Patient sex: F
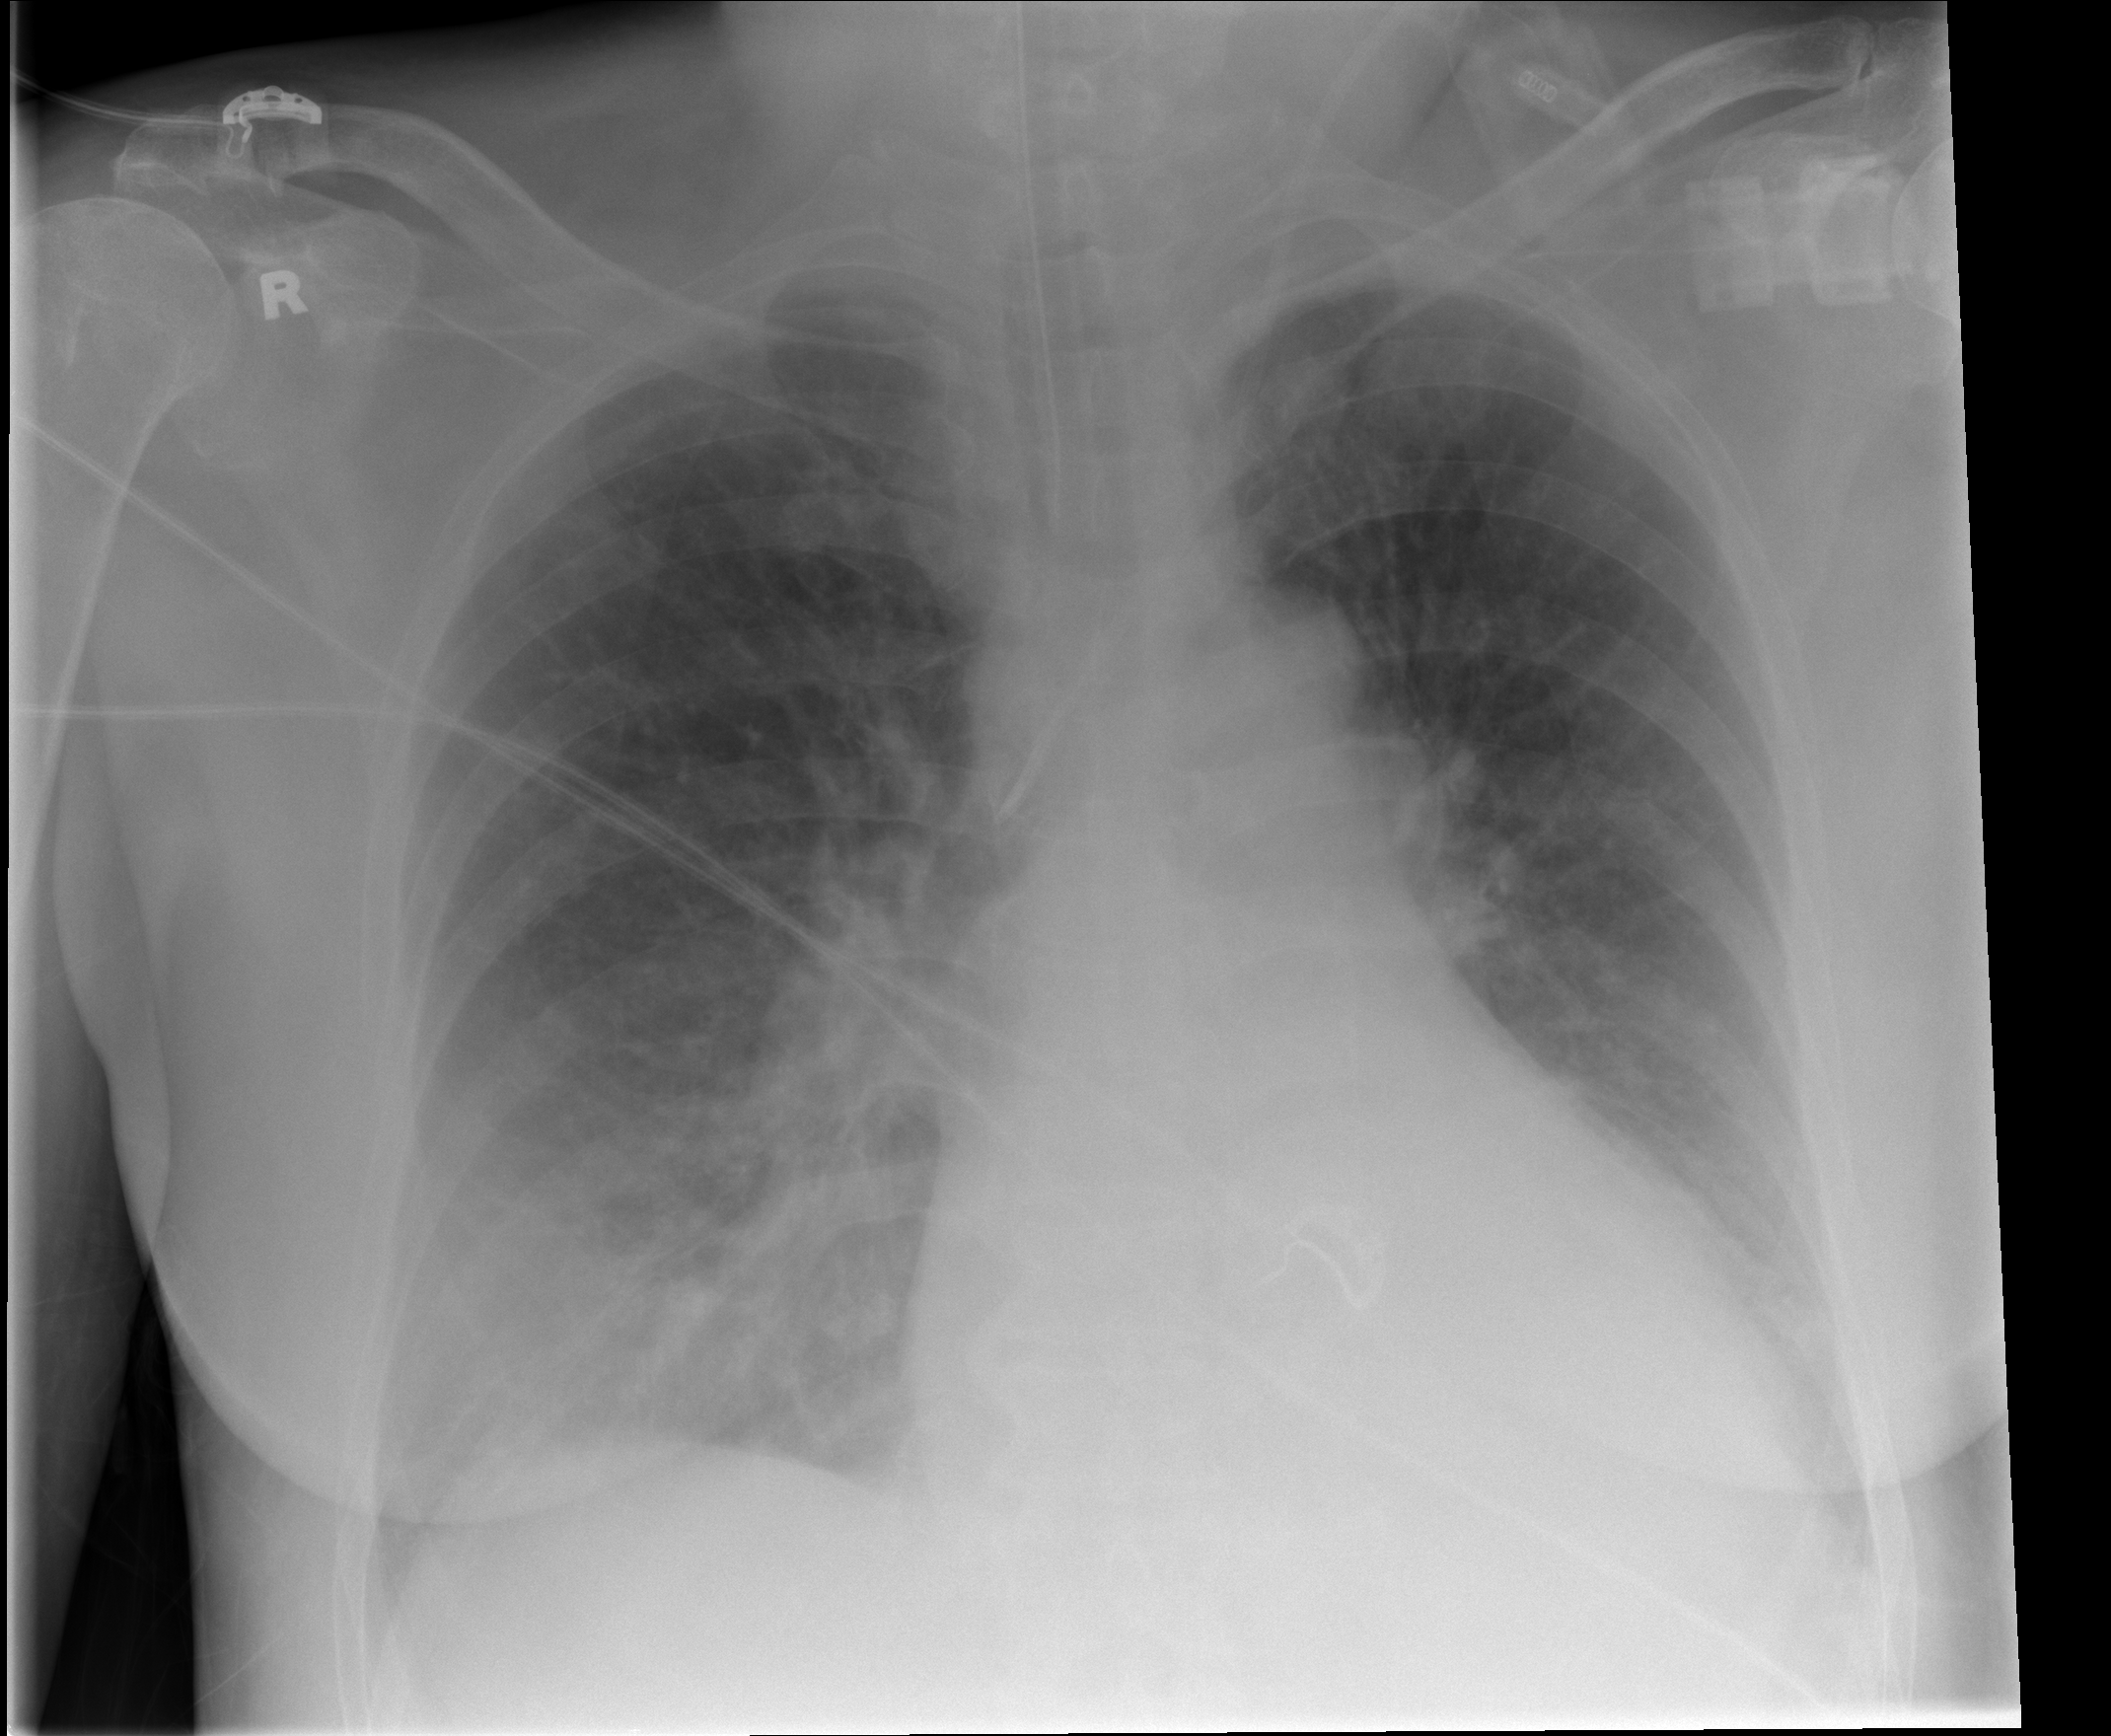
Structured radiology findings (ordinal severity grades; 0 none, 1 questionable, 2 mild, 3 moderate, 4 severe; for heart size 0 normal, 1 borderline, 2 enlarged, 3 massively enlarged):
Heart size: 0
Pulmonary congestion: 0
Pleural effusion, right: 1
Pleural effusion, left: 1
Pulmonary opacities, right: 0
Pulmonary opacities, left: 0
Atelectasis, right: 0
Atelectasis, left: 0